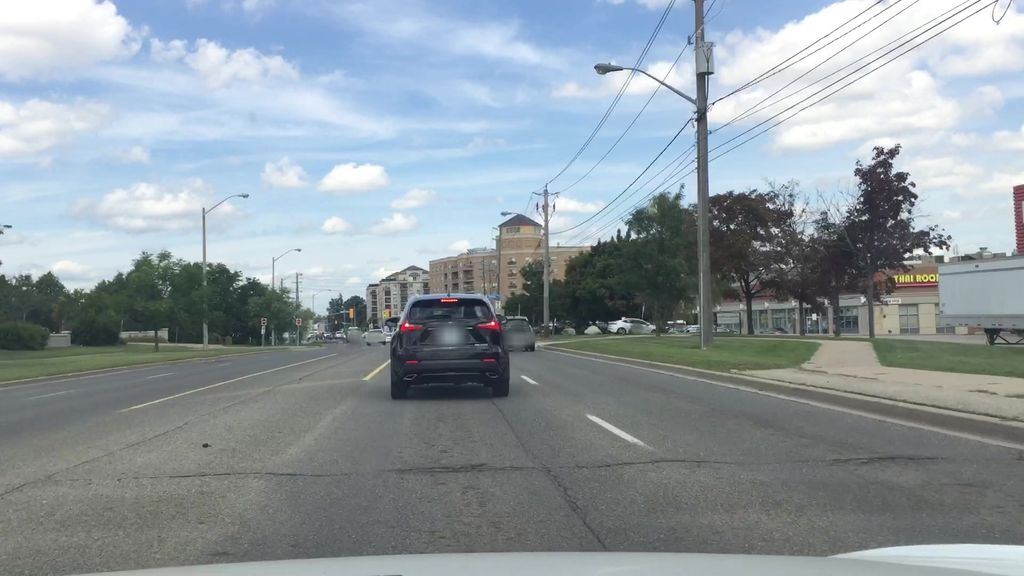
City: toronto